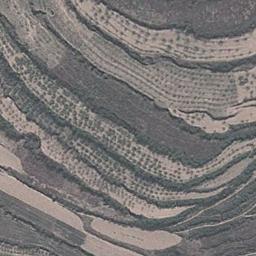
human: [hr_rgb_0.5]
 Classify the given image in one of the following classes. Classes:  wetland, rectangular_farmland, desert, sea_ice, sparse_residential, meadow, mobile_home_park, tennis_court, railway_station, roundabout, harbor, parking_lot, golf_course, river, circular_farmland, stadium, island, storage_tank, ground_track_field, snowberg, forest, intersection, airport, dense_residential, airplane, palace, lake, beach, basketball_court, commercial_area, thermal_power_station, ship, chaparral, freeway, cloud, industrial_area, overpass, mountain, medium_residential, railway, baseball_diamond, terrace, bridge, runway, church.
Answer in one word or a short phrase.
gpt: terrace